Interaction volume radius: 5 \u00c5
Interaction volume height: 30 \u00c5
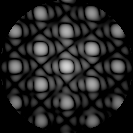
Disorder parameter: 0.03615